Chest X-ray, PA view. Patient: 57 years old, sex F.
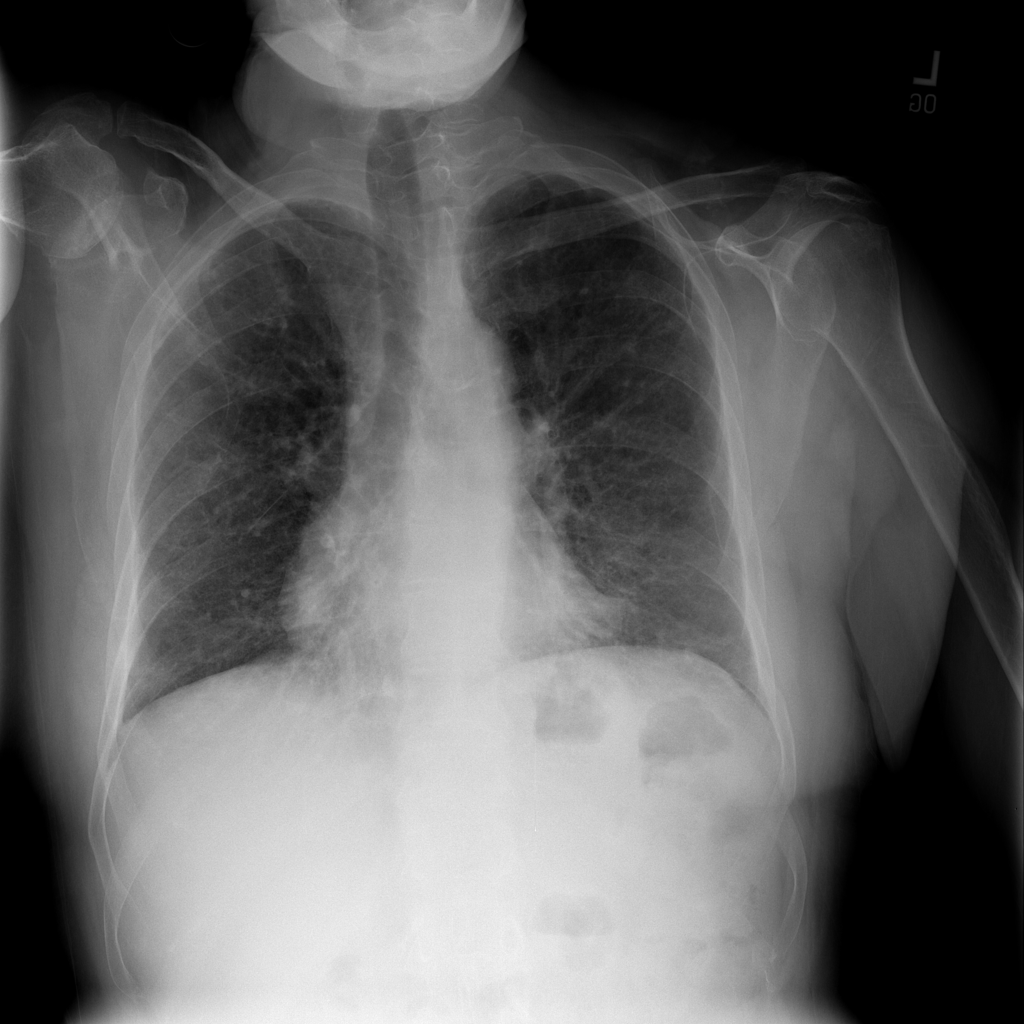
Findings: No Finding